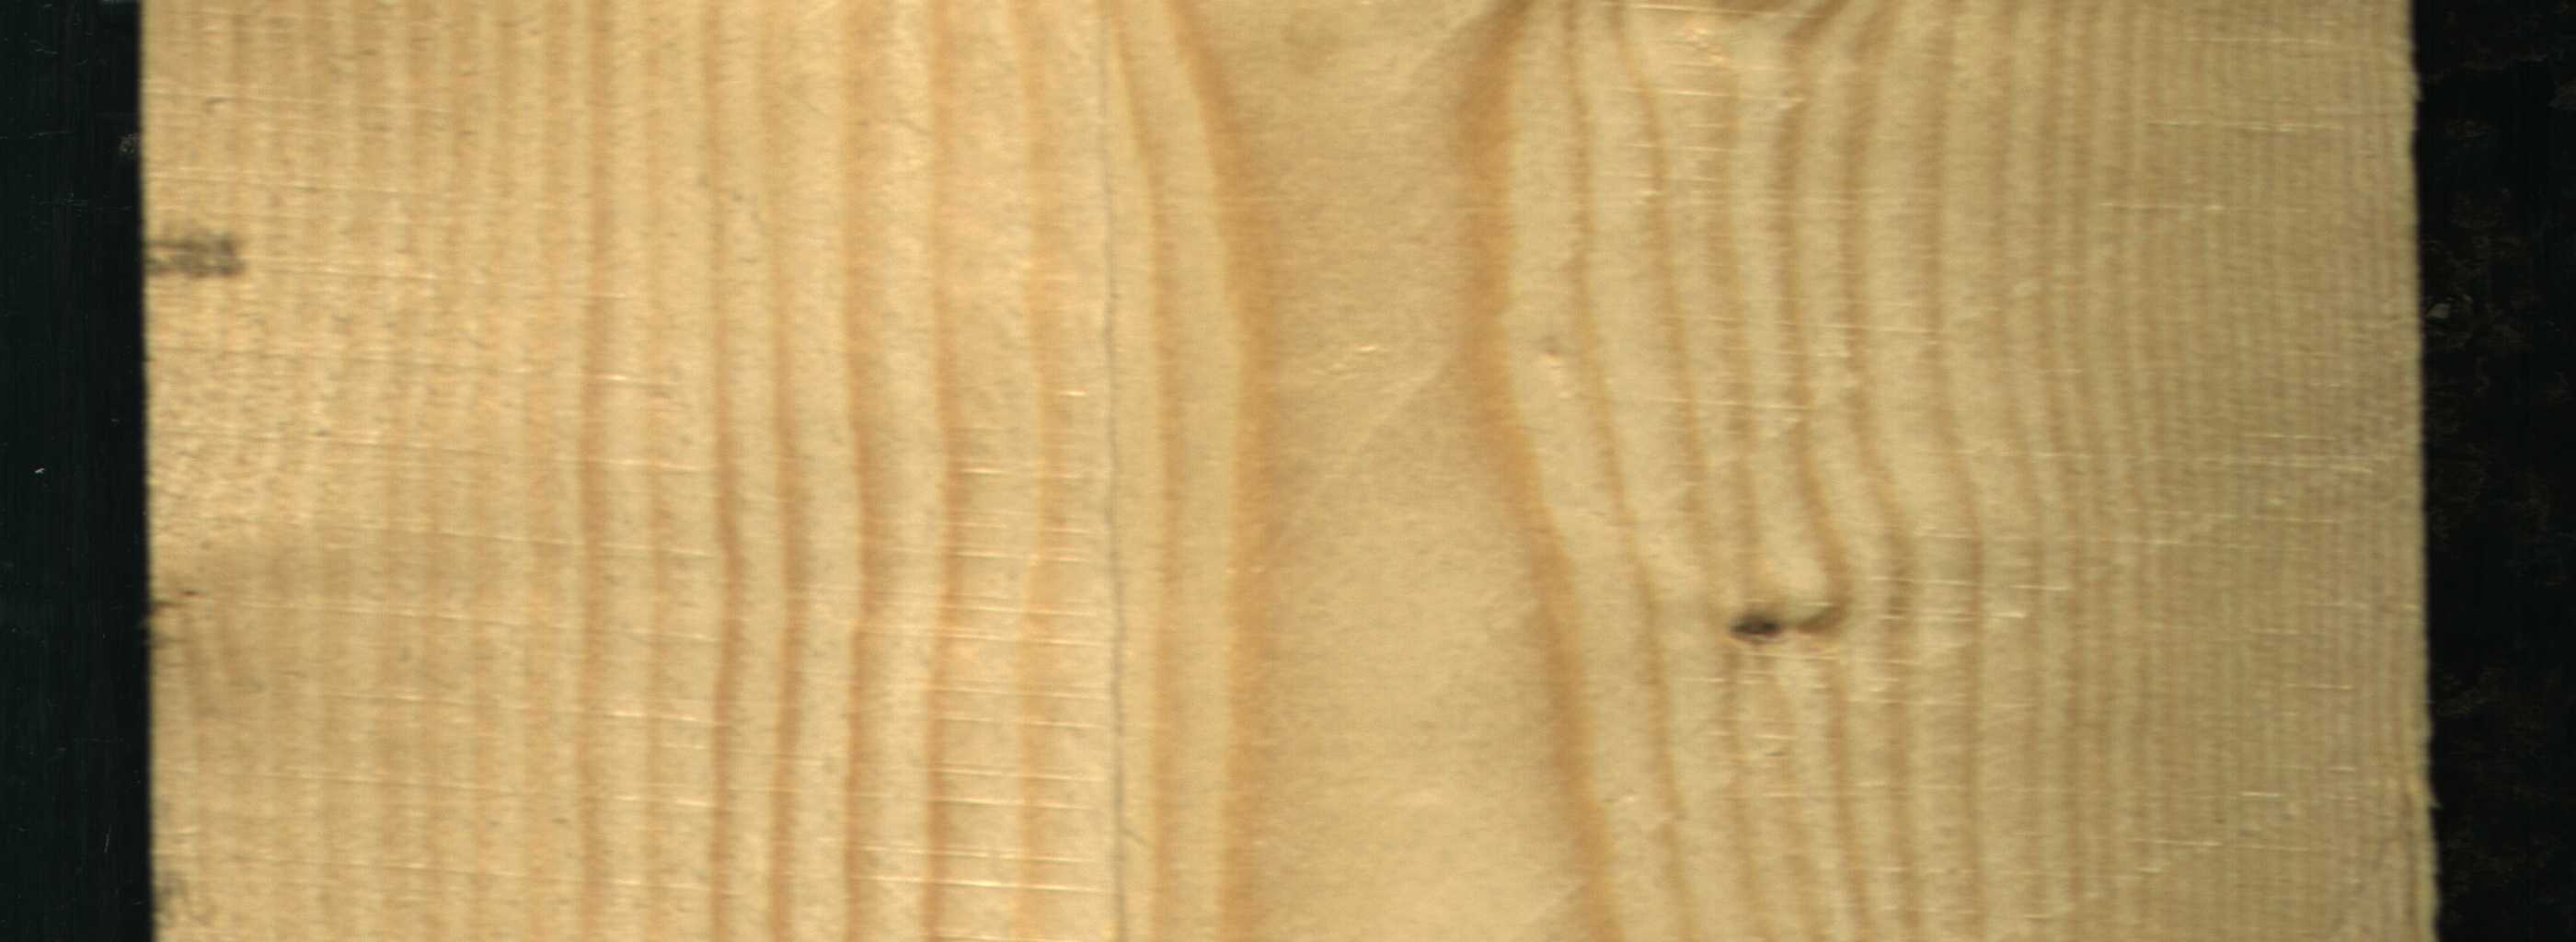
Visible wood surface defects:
Live_Knot